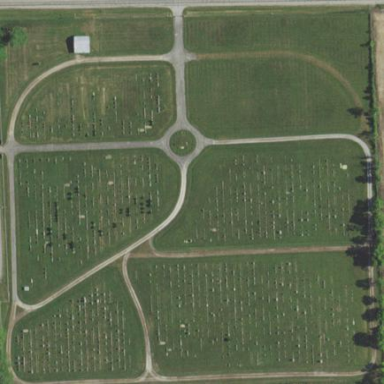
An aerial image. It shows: Cemetery.